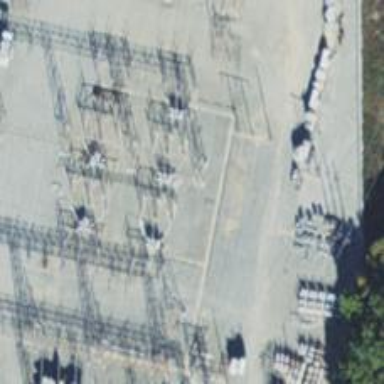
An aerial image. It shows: Switch used for power control.